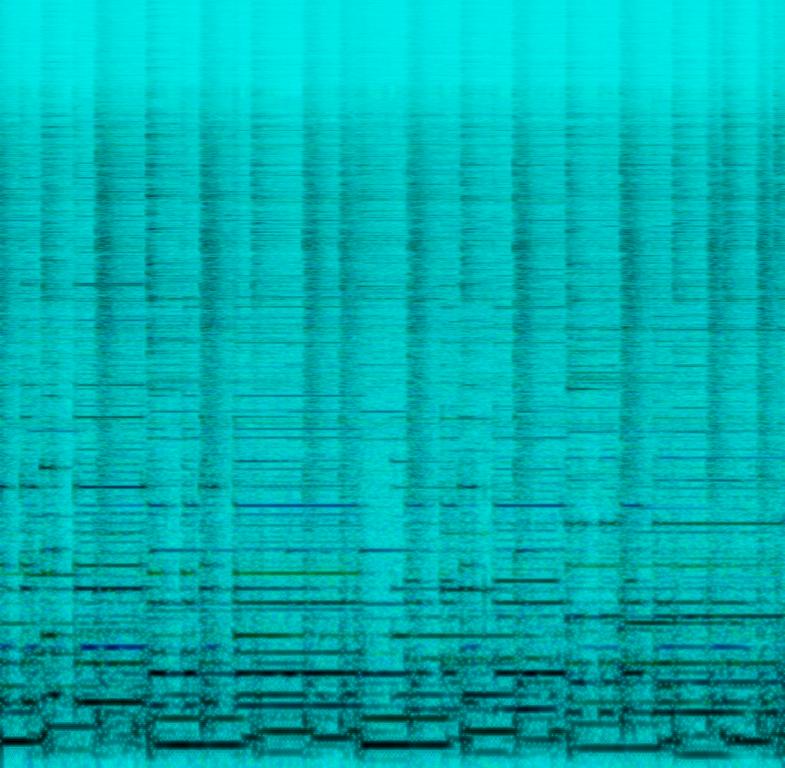
Someone is playing a melody on an electric organ in a minor key. An acoustic drum is playing a simple groove with single hits on the ride. An e-bass is playing the root note of the melody accompanied by a clean e-guitar sound fingerpicking the chords. Then a deeper male voice starts singing. This song may be playing in a sad romantic movie scene.